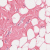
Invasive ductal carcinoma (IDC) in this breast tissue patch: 0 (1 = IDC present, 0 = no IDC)